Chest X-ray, PA view. Patient: 63 years old, sex M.
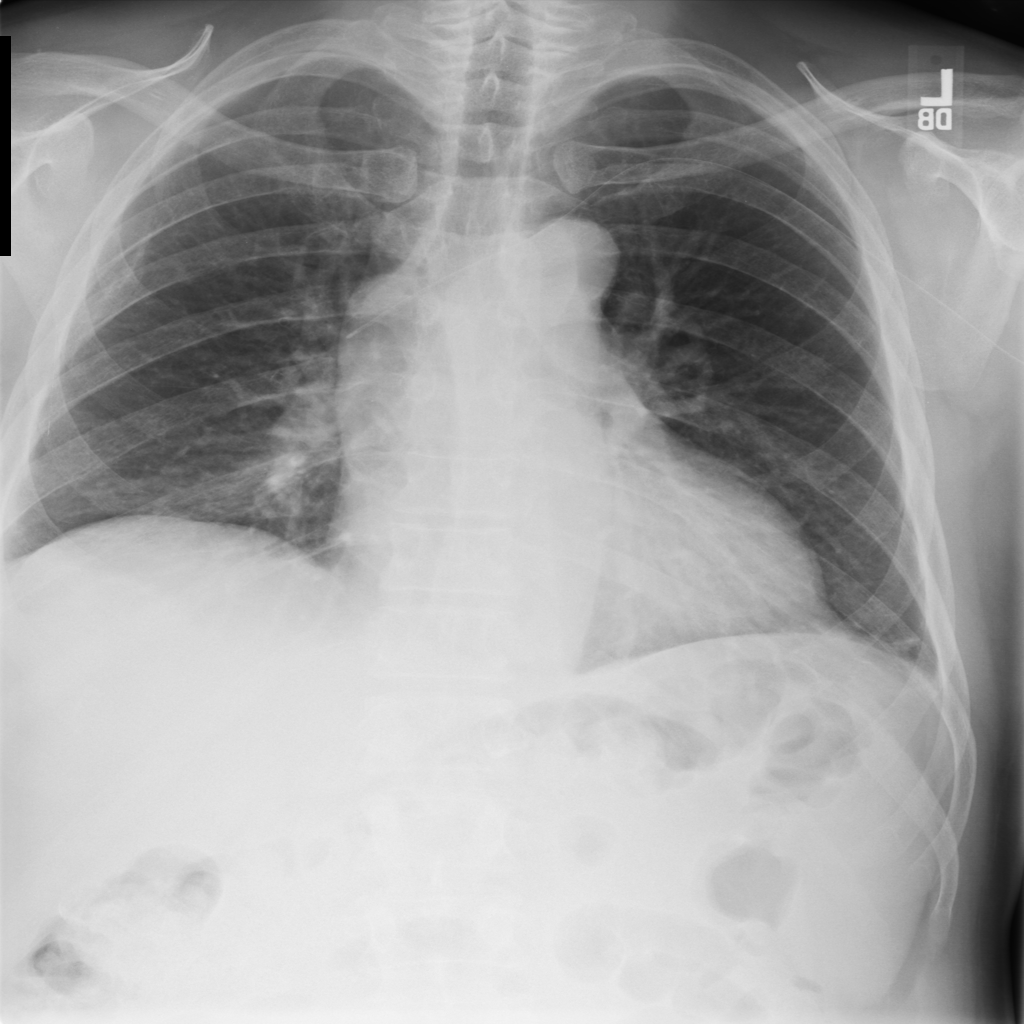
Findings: No Finding